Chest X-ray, PA view. Patient: 34 years old, sex M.
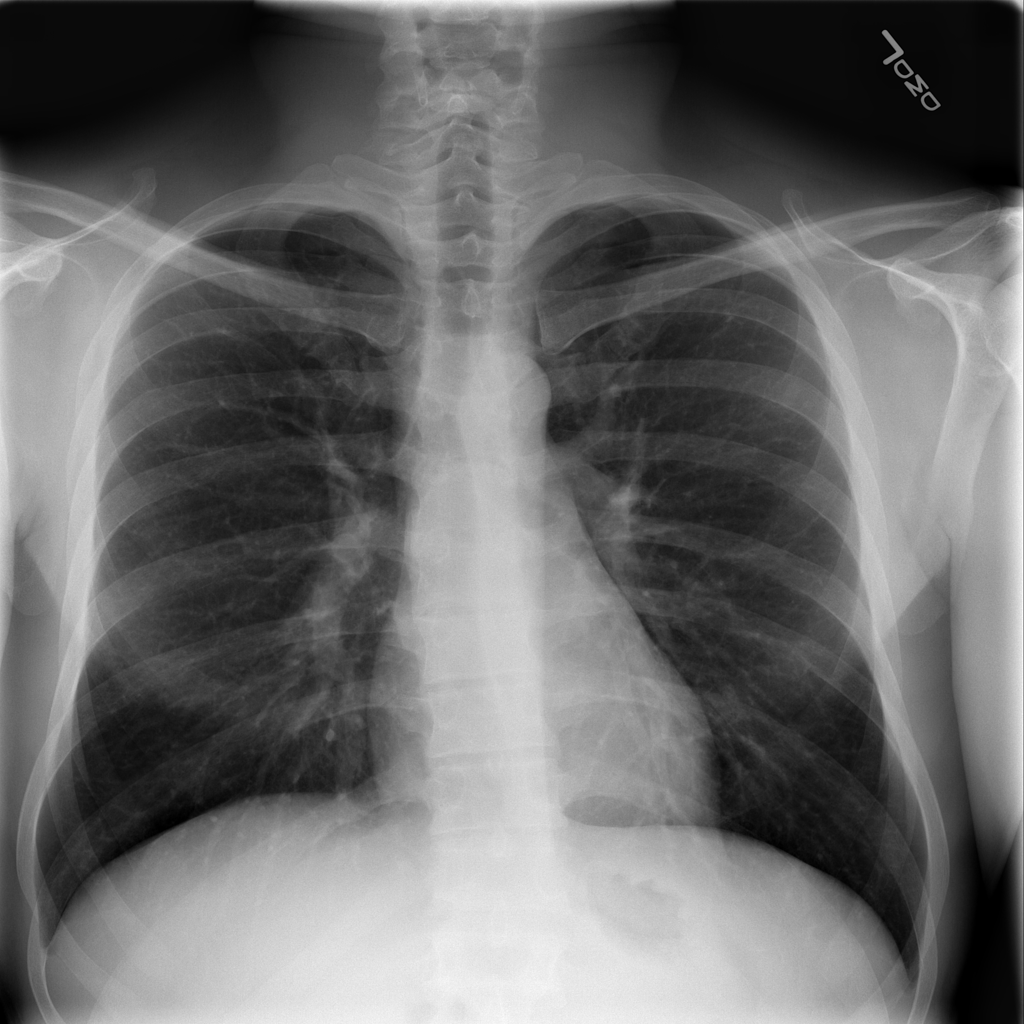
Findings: No Finding